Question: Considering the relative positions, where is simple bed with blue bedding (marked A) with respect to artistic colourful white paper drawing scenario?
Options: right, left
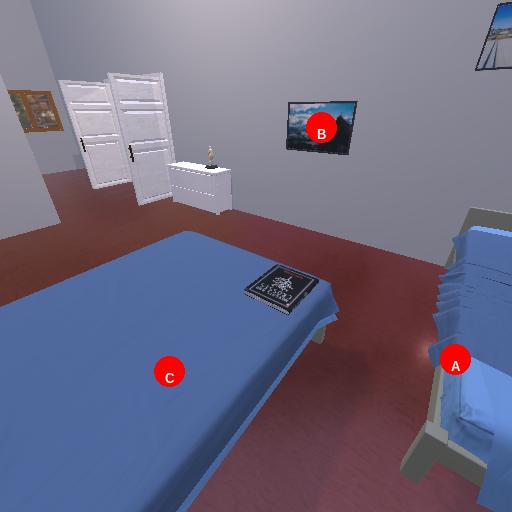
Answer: right